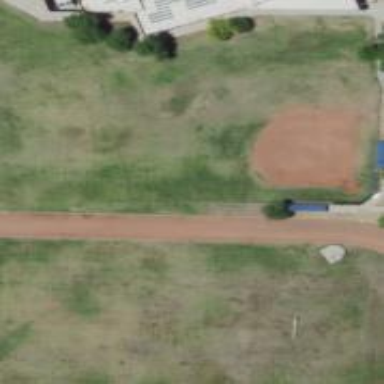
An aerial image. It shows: Baseball pitch for leisure land.